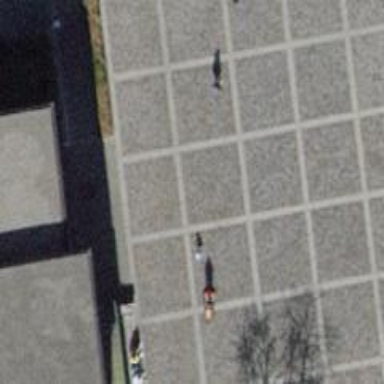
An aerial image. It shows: Pedestrian path with asphalt surface.